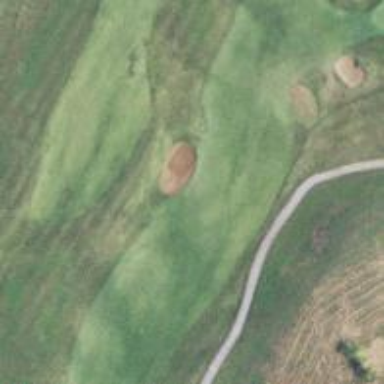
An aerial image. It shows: View of golf hole.